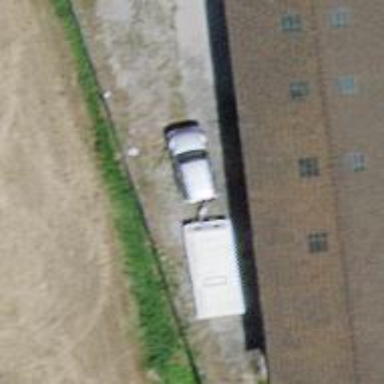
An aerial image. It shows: Building designated for vehicle inspection.